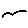
Label: bird